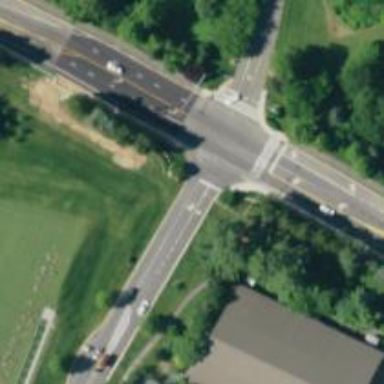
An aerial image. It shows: Unmarked crossing on footway.